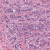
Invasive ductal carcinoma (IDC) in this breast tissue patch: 1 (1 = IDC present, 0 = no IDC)